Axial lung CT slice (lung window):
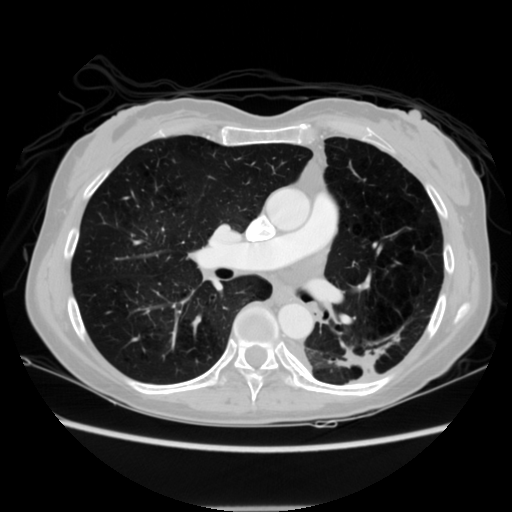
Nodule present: no